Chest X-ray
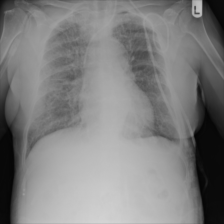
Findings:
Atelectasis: negative
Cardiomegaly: negative
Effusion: negative
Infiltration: negative
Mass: negative
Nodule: negative
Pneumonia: negative
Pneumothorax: negative
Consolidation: negative
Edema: negative
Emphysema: negative
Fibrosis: negative
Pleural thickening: negative
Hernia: negative